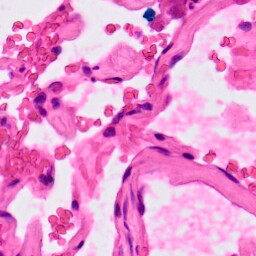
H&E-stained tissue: Lung